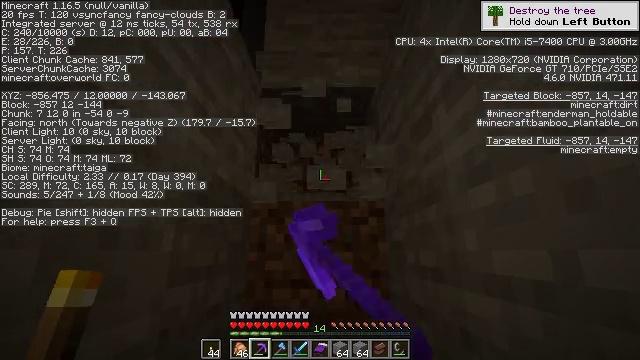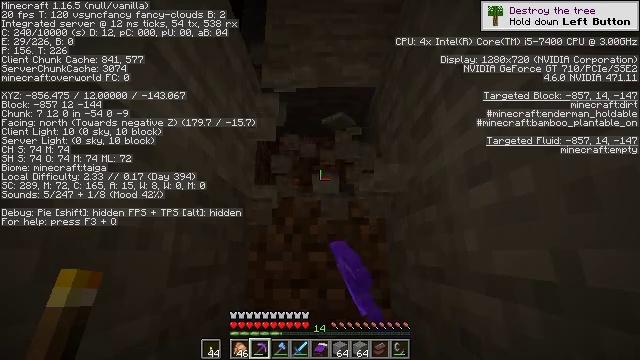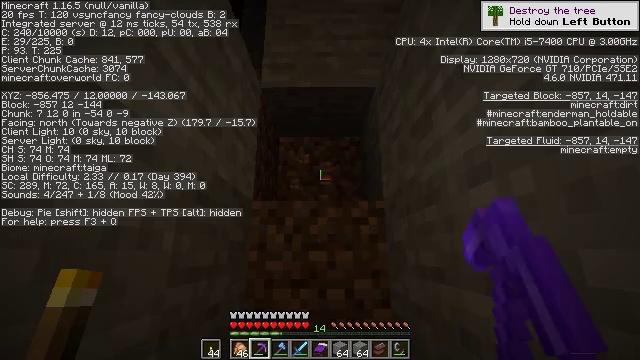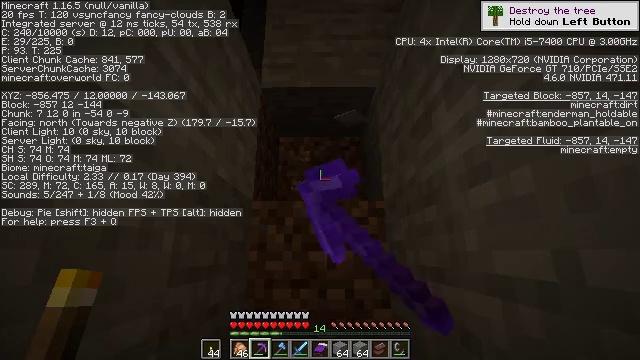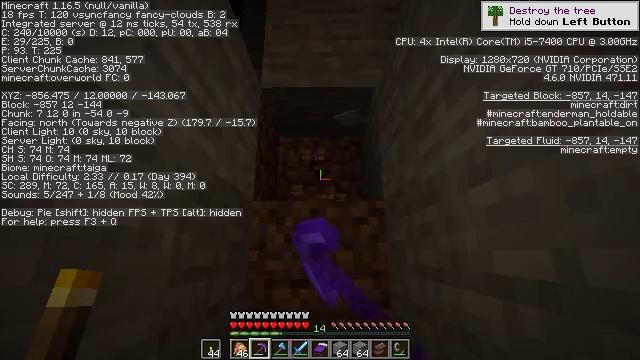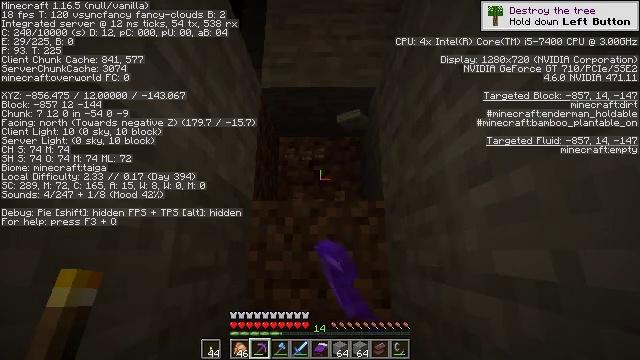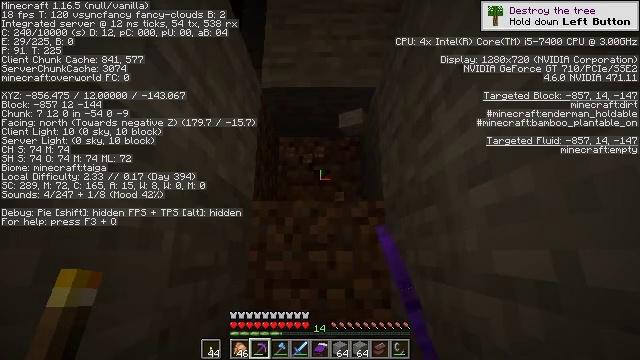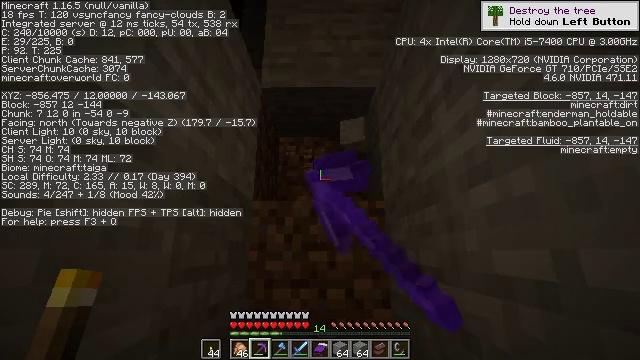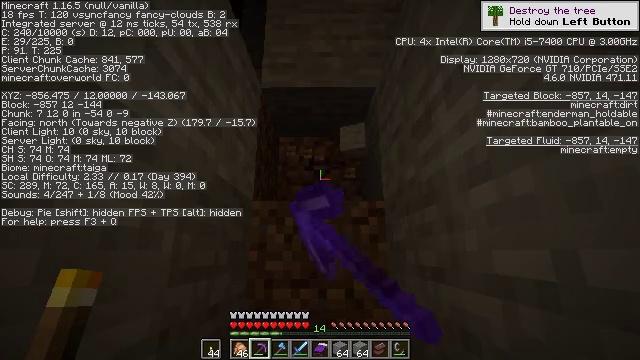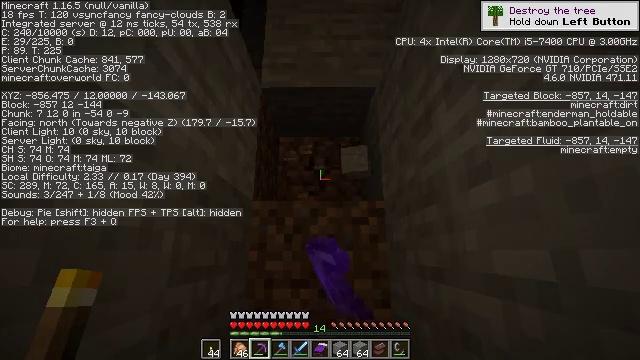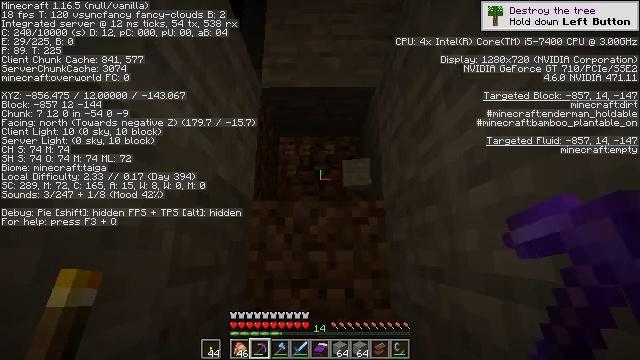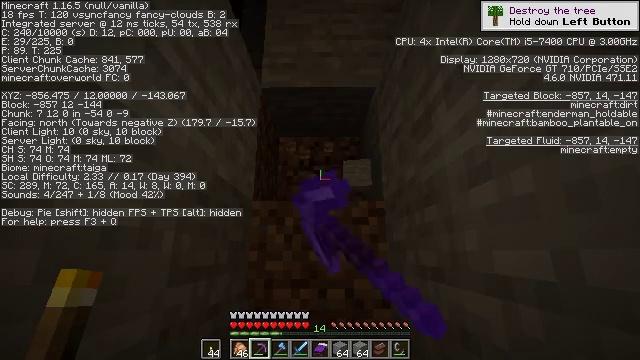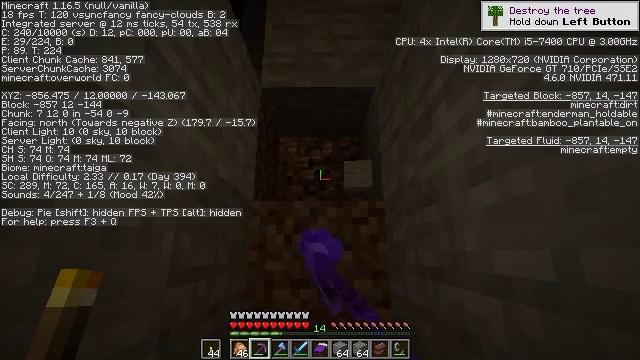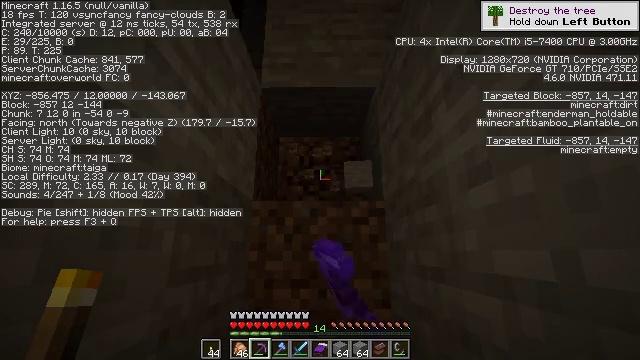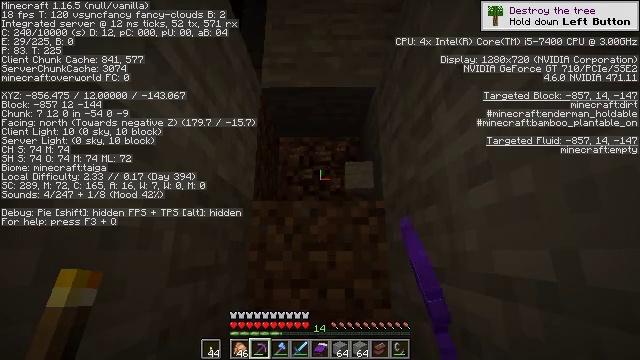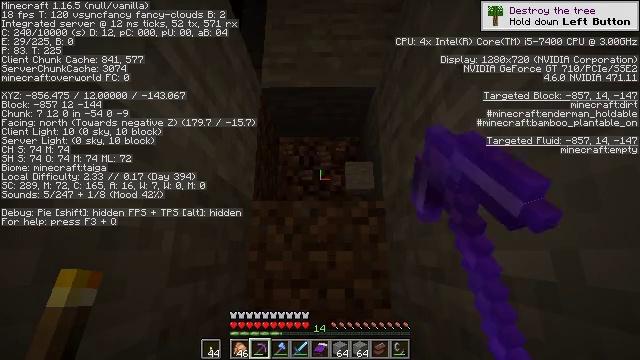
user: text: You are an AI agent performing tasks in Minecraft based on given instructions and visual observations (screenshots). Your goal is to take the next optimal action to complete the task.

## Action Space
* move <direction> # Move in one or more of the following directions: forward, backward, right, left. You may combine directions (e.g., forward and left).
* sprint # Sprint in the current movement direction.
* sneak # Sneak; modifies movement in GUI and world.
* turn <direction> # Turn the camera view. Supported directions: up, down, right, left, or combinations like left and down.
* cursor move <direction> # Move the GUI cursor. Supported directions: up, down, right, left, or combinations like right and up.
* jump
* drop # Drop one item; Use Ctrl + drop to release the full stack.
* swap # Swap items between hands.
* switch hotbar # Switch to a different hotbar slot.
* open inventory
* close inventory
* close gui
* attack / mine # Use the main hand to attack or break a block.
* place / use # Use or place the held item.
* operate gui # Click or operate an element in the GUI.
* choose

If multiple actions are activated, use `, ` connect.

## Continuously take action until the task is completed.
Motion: motion action
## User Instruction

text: Break the dirt block.
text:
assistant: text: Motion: attack / mine
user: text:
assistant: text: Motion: attack / mine
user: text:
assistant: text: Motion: attack / mine
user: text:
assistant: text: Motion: attack / mine
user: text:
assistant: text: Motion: attack / mine
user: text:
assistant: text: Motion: attack / mine
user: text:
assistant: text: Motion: attack / mine
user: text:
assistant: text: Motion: attack / mine
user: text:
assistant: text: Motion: attack / mine
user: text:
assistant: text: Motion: attack / mine
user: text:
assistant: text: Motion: attack / mine
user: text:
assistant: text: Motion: attack / mine
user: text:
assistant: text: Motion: attack / mine
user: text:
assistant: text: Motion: attack / mine
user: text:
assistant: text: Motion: attack / mine
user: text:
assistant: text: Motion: attack / mine
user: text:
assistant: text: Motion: attack / mine
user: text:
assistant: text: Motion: attack / mine
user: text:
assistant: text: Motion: attack / mine
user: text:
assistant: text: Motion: attack / mine
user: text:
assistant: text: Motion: attack / mine
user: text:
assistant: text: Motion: attack / mine
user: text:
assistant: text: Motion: turn down, attack / mine
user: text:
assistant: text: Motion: turn down, attack / mine
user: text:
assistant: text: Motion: attack / mine
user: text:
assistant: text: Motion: attack / mine
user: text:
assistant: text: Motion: attack / mine
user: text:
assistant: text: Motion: attack / mine
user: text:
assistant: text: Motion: attack / mine
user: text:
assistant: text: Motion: attack / mine